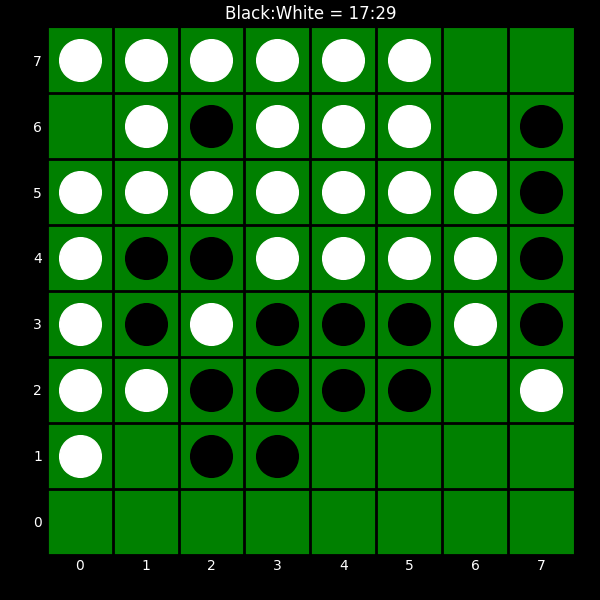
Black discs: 17
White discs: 29